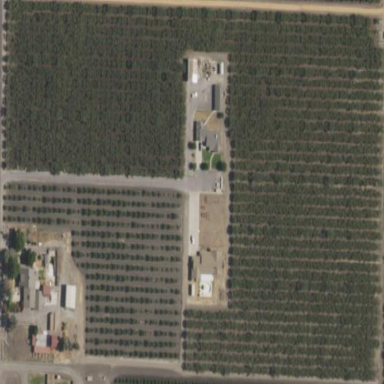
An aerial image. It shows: Orchard.